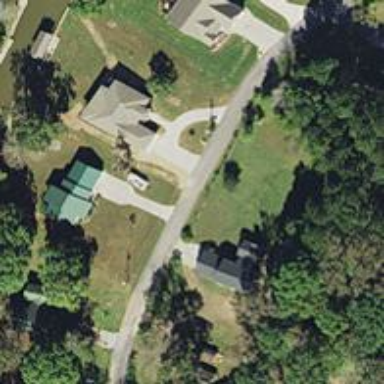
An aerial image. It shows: Driveway.